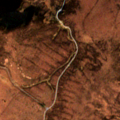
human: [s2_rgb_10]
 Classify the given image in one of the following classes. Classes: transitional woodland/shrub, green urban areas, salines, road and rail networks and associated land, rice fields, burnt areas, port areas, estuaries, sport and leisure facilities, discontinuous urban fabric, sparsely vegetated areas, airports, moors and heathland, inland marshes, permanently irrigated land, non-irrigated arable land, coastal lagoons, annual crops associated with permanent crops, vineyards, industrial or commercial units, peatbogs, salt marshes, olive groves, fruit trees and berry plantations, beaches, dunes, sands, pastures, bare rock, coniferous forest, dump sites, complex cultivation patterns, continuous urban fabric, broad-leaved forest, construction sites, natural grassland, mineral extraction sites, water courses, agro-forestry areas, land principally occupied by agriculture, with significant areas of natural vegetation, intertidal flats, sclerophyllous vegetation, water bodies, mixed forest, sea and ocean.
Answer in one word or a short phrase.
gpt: moors and heathland, peatbogs